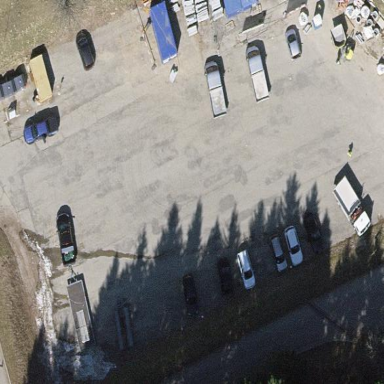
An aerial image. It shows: Parking area with surface.